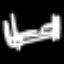
Label: bed